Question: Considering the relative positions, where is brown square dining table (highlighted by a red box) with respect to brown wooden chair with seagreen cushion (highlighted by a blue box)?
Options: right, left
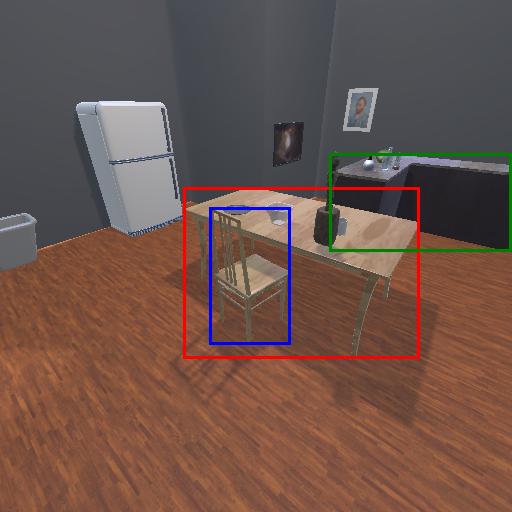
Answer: right